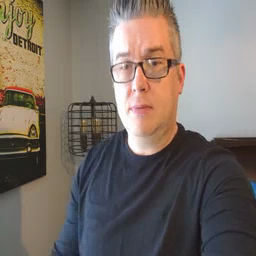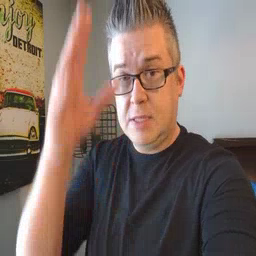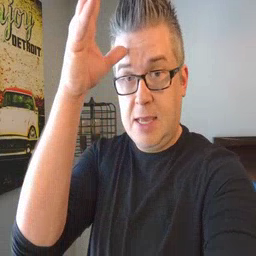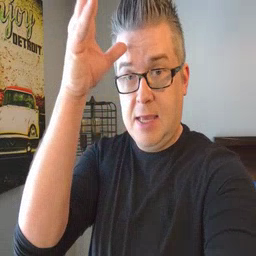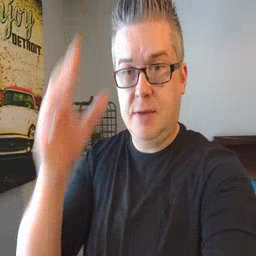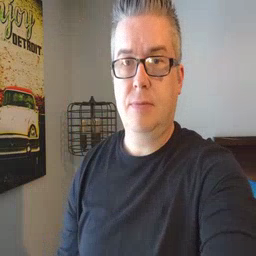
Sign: dad